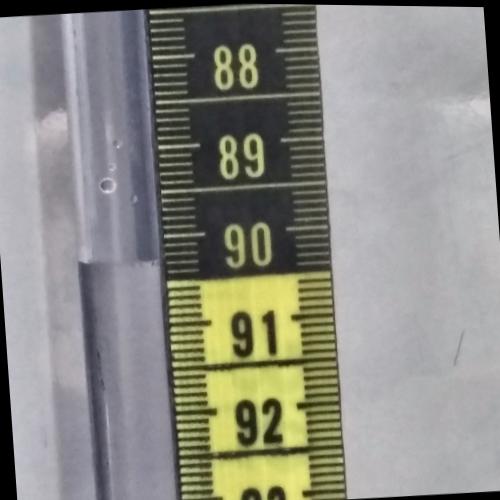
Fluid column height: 90.3 cm